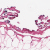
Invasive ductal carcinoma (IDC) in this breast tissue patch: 0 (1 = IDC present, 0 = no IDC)